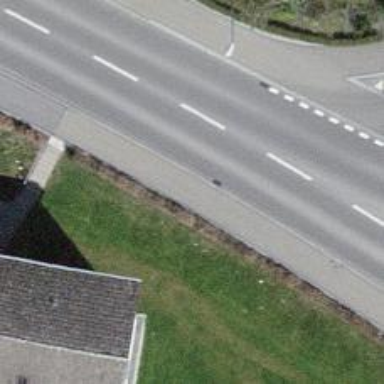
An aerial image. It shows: Sidewalk along the footway.